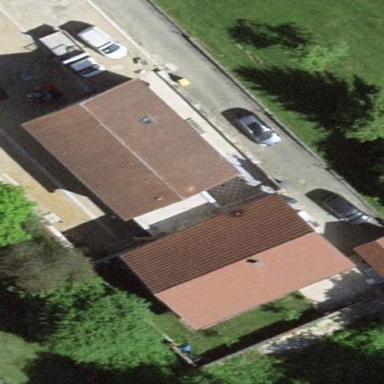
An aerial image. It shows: Building.